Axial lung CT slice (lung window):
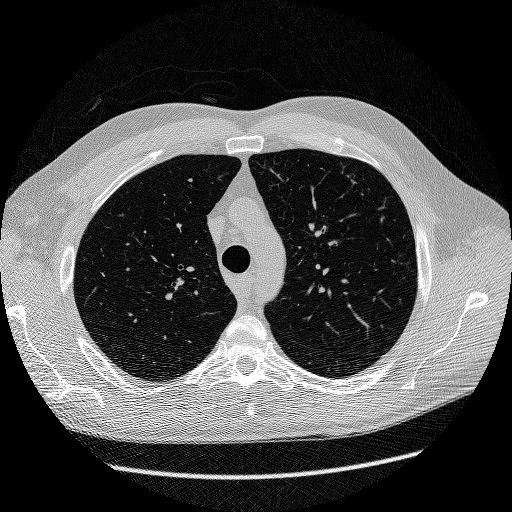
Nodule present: no